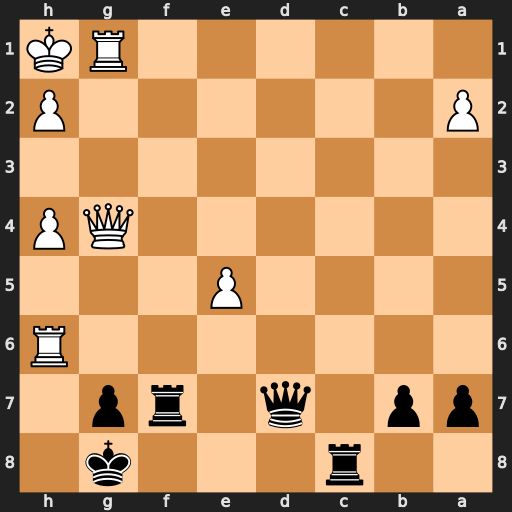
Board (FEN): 2r3k1/pp1q1rp1/7R/4P3/6QP/8/P6P/6RK
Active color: b
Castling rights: -
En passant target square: -
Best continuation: Qd5+ Qg2 Qxg2+